Interaction volume radius: 5 \u00c5
Interaction volume height: 20 \u00c5
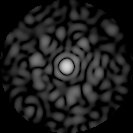
Disorder parameter: 0.8046